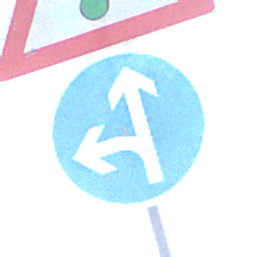
Verkehrszeichen: VorgeschriebeneFahrtrichtungGeradeausOderLinks
Zusatzzeichen oben: Lichtzeichenanlage
Umgebung: Outdoor, Suburban
Tageszeit: Midday
Wetter: PartlyCloudy
Licht: Natural
Jahreszeit: NotSpecified
Kontrast: HighContrast